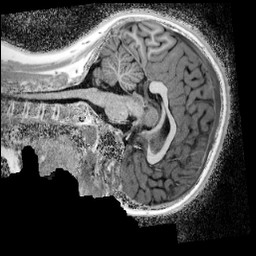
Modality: UNIT1_denoised
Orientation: sagittal
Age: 12
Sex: female
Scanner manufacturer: siemens
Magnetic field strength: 3 T
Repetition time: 4 s
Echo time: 0.00299 s